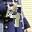
Label: 4